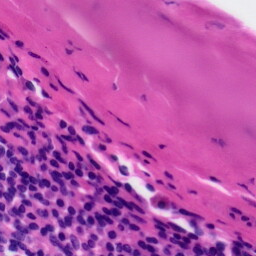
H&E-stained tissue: Tonsil